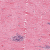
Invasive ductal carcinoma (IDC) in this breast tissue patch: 0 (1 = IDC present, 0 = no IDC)